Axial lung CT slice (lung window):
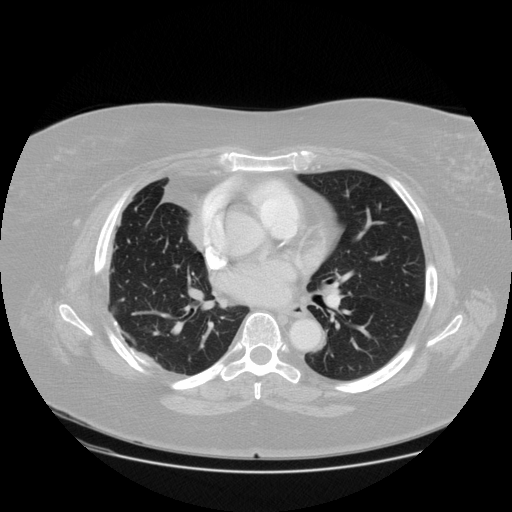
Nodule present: no